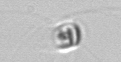
Label: Chaetoceros